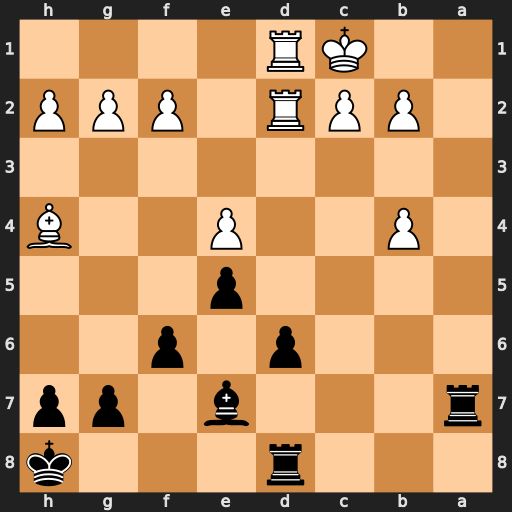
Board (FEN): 3r3k/r3b1pp/3p1p2/4p3/1P2P2B/8/1PPR1PPP/2KR4
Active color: b
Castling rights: -
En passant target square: -
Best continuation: Ra1#